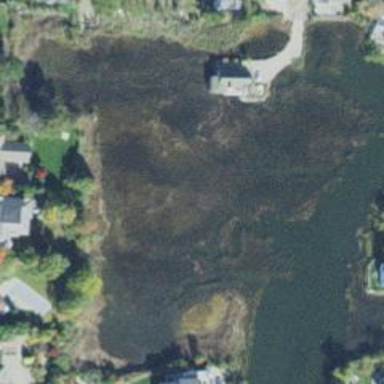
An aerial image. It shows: Marsh wetland.